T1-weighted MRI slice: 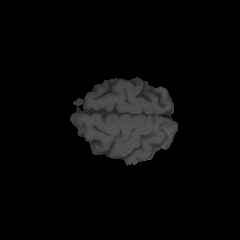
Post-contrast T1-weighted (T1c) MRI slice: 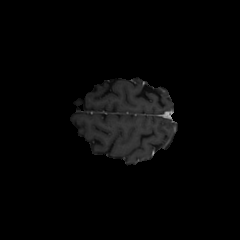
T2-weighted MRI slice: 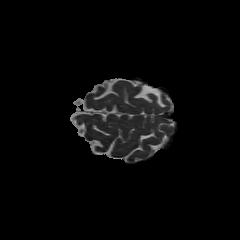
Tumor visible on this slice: no